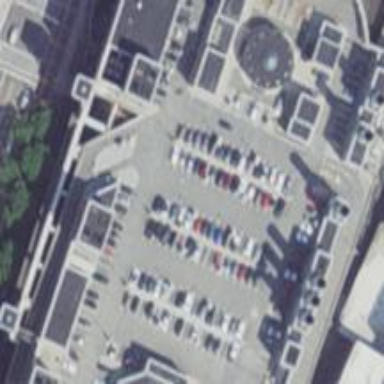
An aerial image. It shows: Multi-storey parking building with concrete flat roof.